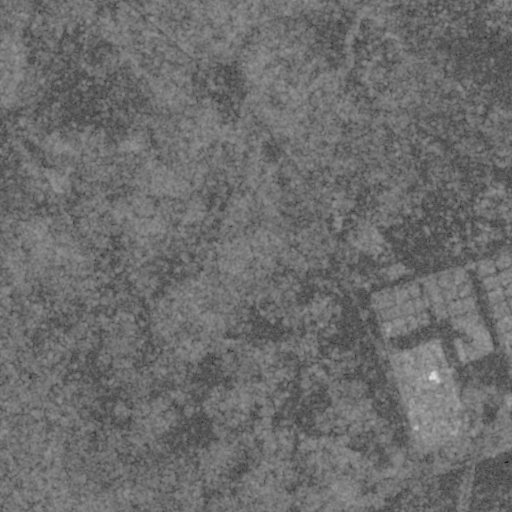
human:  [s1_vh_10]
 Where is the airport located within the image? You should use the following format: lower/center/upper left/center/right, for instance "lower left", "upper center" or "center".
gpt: The airport is located in the lower right of the image.
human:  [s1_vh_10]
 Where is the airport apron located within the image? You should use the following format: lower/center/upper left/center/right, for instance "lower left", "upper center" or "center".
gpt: The airport apron is located in the lower right of the image.
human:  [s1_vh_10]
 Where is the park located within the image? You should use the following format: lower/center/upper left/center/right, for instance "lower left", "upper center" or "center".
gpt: There is no park in the image.

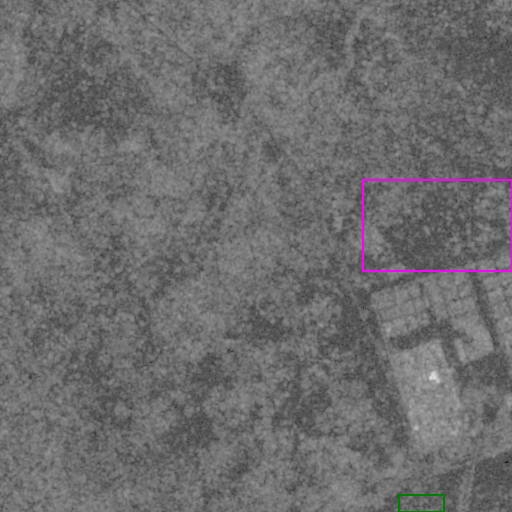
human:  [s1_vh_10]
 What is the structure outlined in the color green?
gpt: The structure outlined in green is an airport.
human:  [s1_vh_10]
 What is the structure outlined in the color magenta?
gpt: The structure outlined in magenta is a crop field.
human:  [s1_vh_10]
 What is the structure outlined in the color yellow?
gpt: There is no yellow outline.